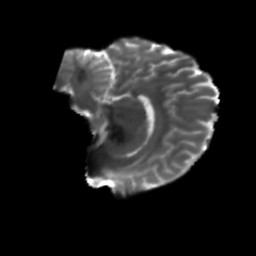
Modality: T2w
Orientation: sagittal
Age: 36
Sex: female
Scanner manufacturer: siemens
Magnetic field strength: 3 T
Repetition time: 5.25 s
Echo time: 0.08 s